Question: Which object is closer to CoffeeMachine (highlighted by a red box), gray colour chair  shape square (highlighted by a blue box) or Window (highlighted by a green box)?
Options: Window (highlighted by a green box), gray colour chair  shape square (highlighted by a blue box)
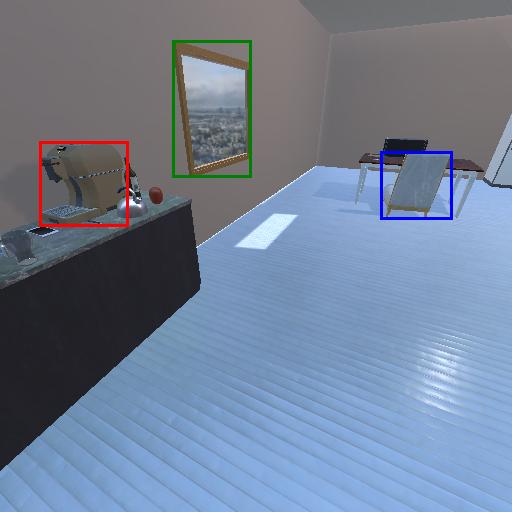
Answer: Window (highlighted by a green box)